Question: When i run this query
'''
SELECT
DT.CONTRACT_NUMBER,
DT.ROLE,
DT.TAX_ID,
DT.EFFECTIVE_DATE
FROM DATA_TABLE DT
'''
I get this result.

Id like to remove results where the TAX ID appears more than once for each contract.
i.e This result would be gone. If they had 3 results they would be gone.
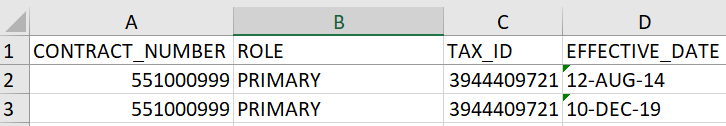
Answer: I think window functions might be the way to go:
'''
SELECT DT.CONTRACT_NUMBER, DT.ROLE, DT.TAX_ID, DT.EFFECTIVE_DATE
FROM (SELECT DT.CONTRACT_NUMBER, DT.ROLE, DT.TAX_ID, DT.EFFECTIVE_DATE,
COUNT(*) OVER (PARTITION BY TAX_ID) as cnt
FROM DATA_TABLE DT
WHERE DT.CONTRACT_NUMBER = '551000280'
) DT
WHERE CNT = 1;
'''
If you actually want to keep one row per tax id, then use 'row_number()' instead of 'count(*)'.